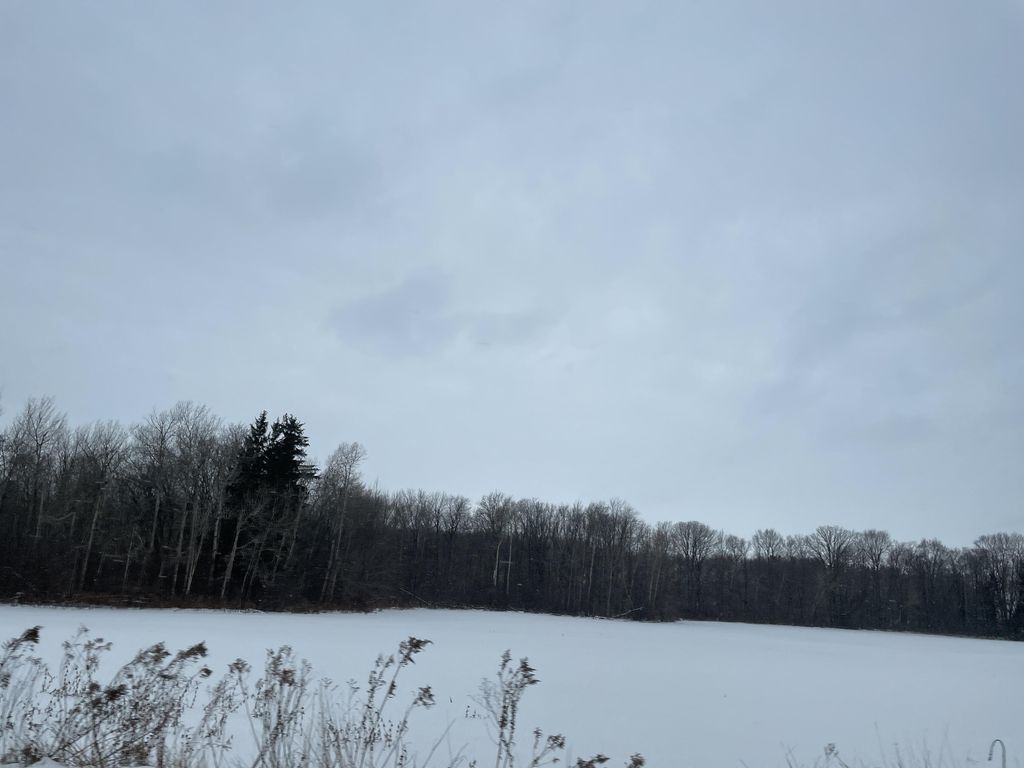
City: kitchener-waterloo